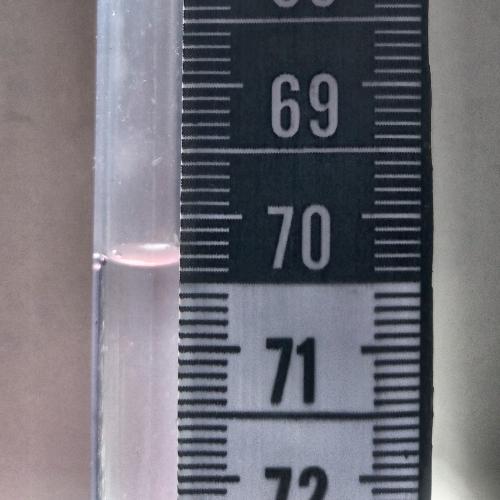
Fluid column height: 70.3 cm